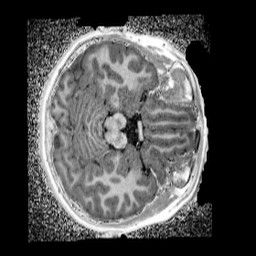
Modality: UNIT1_denoised
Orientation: axial
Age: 9
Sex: female
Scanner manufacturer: siemens
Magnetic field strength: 3 T
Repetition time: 4 s
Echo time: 0.00299 s